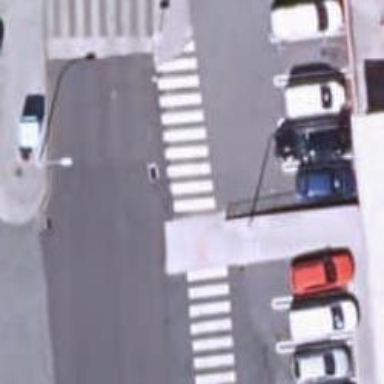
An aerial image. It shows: Uncontrolled crossing on the road.